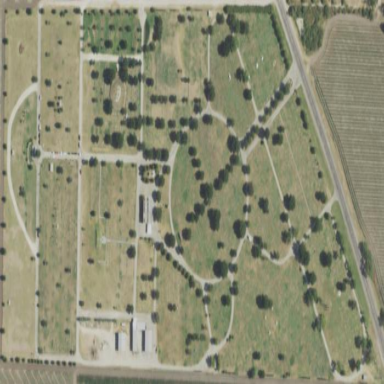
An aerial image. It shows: Cemetery.